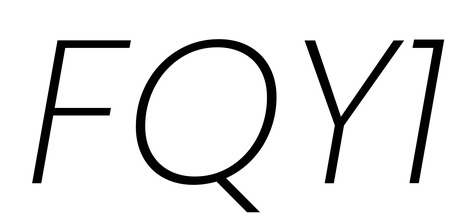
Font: Poppins-ExtraLightItalic